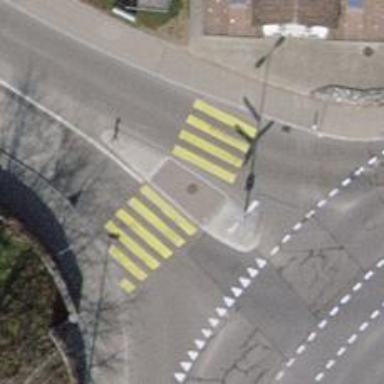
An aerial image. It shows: Uncontrolled zebra crossing with central island.